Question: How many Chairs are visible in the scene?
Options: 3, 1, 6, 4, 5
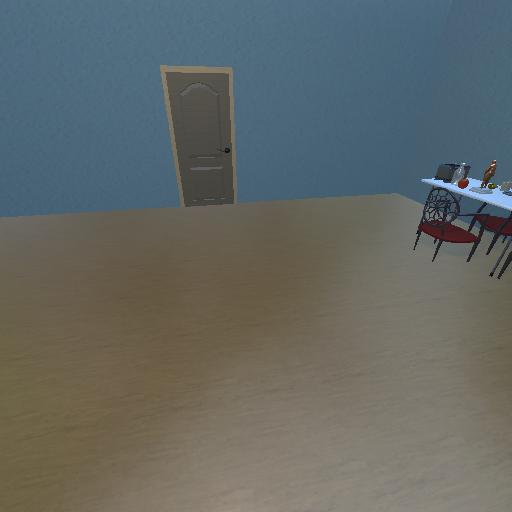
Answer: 3